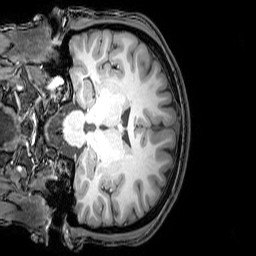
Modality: T1w
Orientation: coronal
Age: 18
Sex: female
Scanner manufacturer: philips
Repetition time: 0.008288 s
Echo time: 0.00385 s